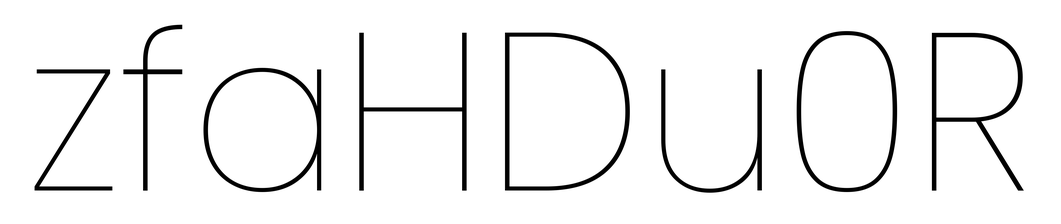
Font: Poppins-Thin